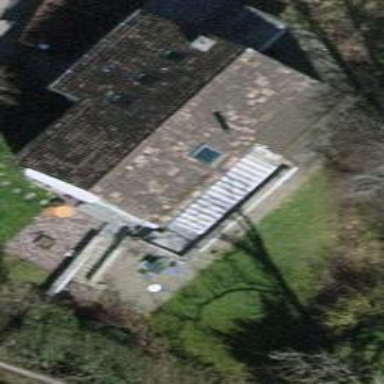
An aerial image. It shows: Detached building with gabled roof.